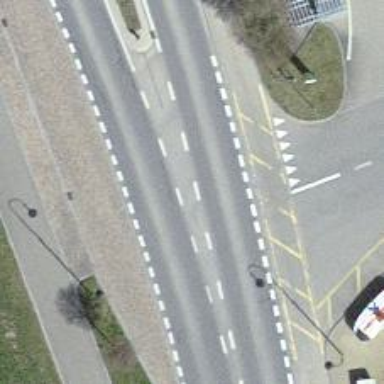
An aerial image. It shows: Secondary road with cycle track on the right.